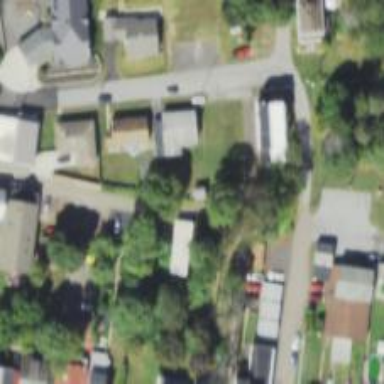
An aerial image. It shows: Alley classified as service road.